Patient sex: F
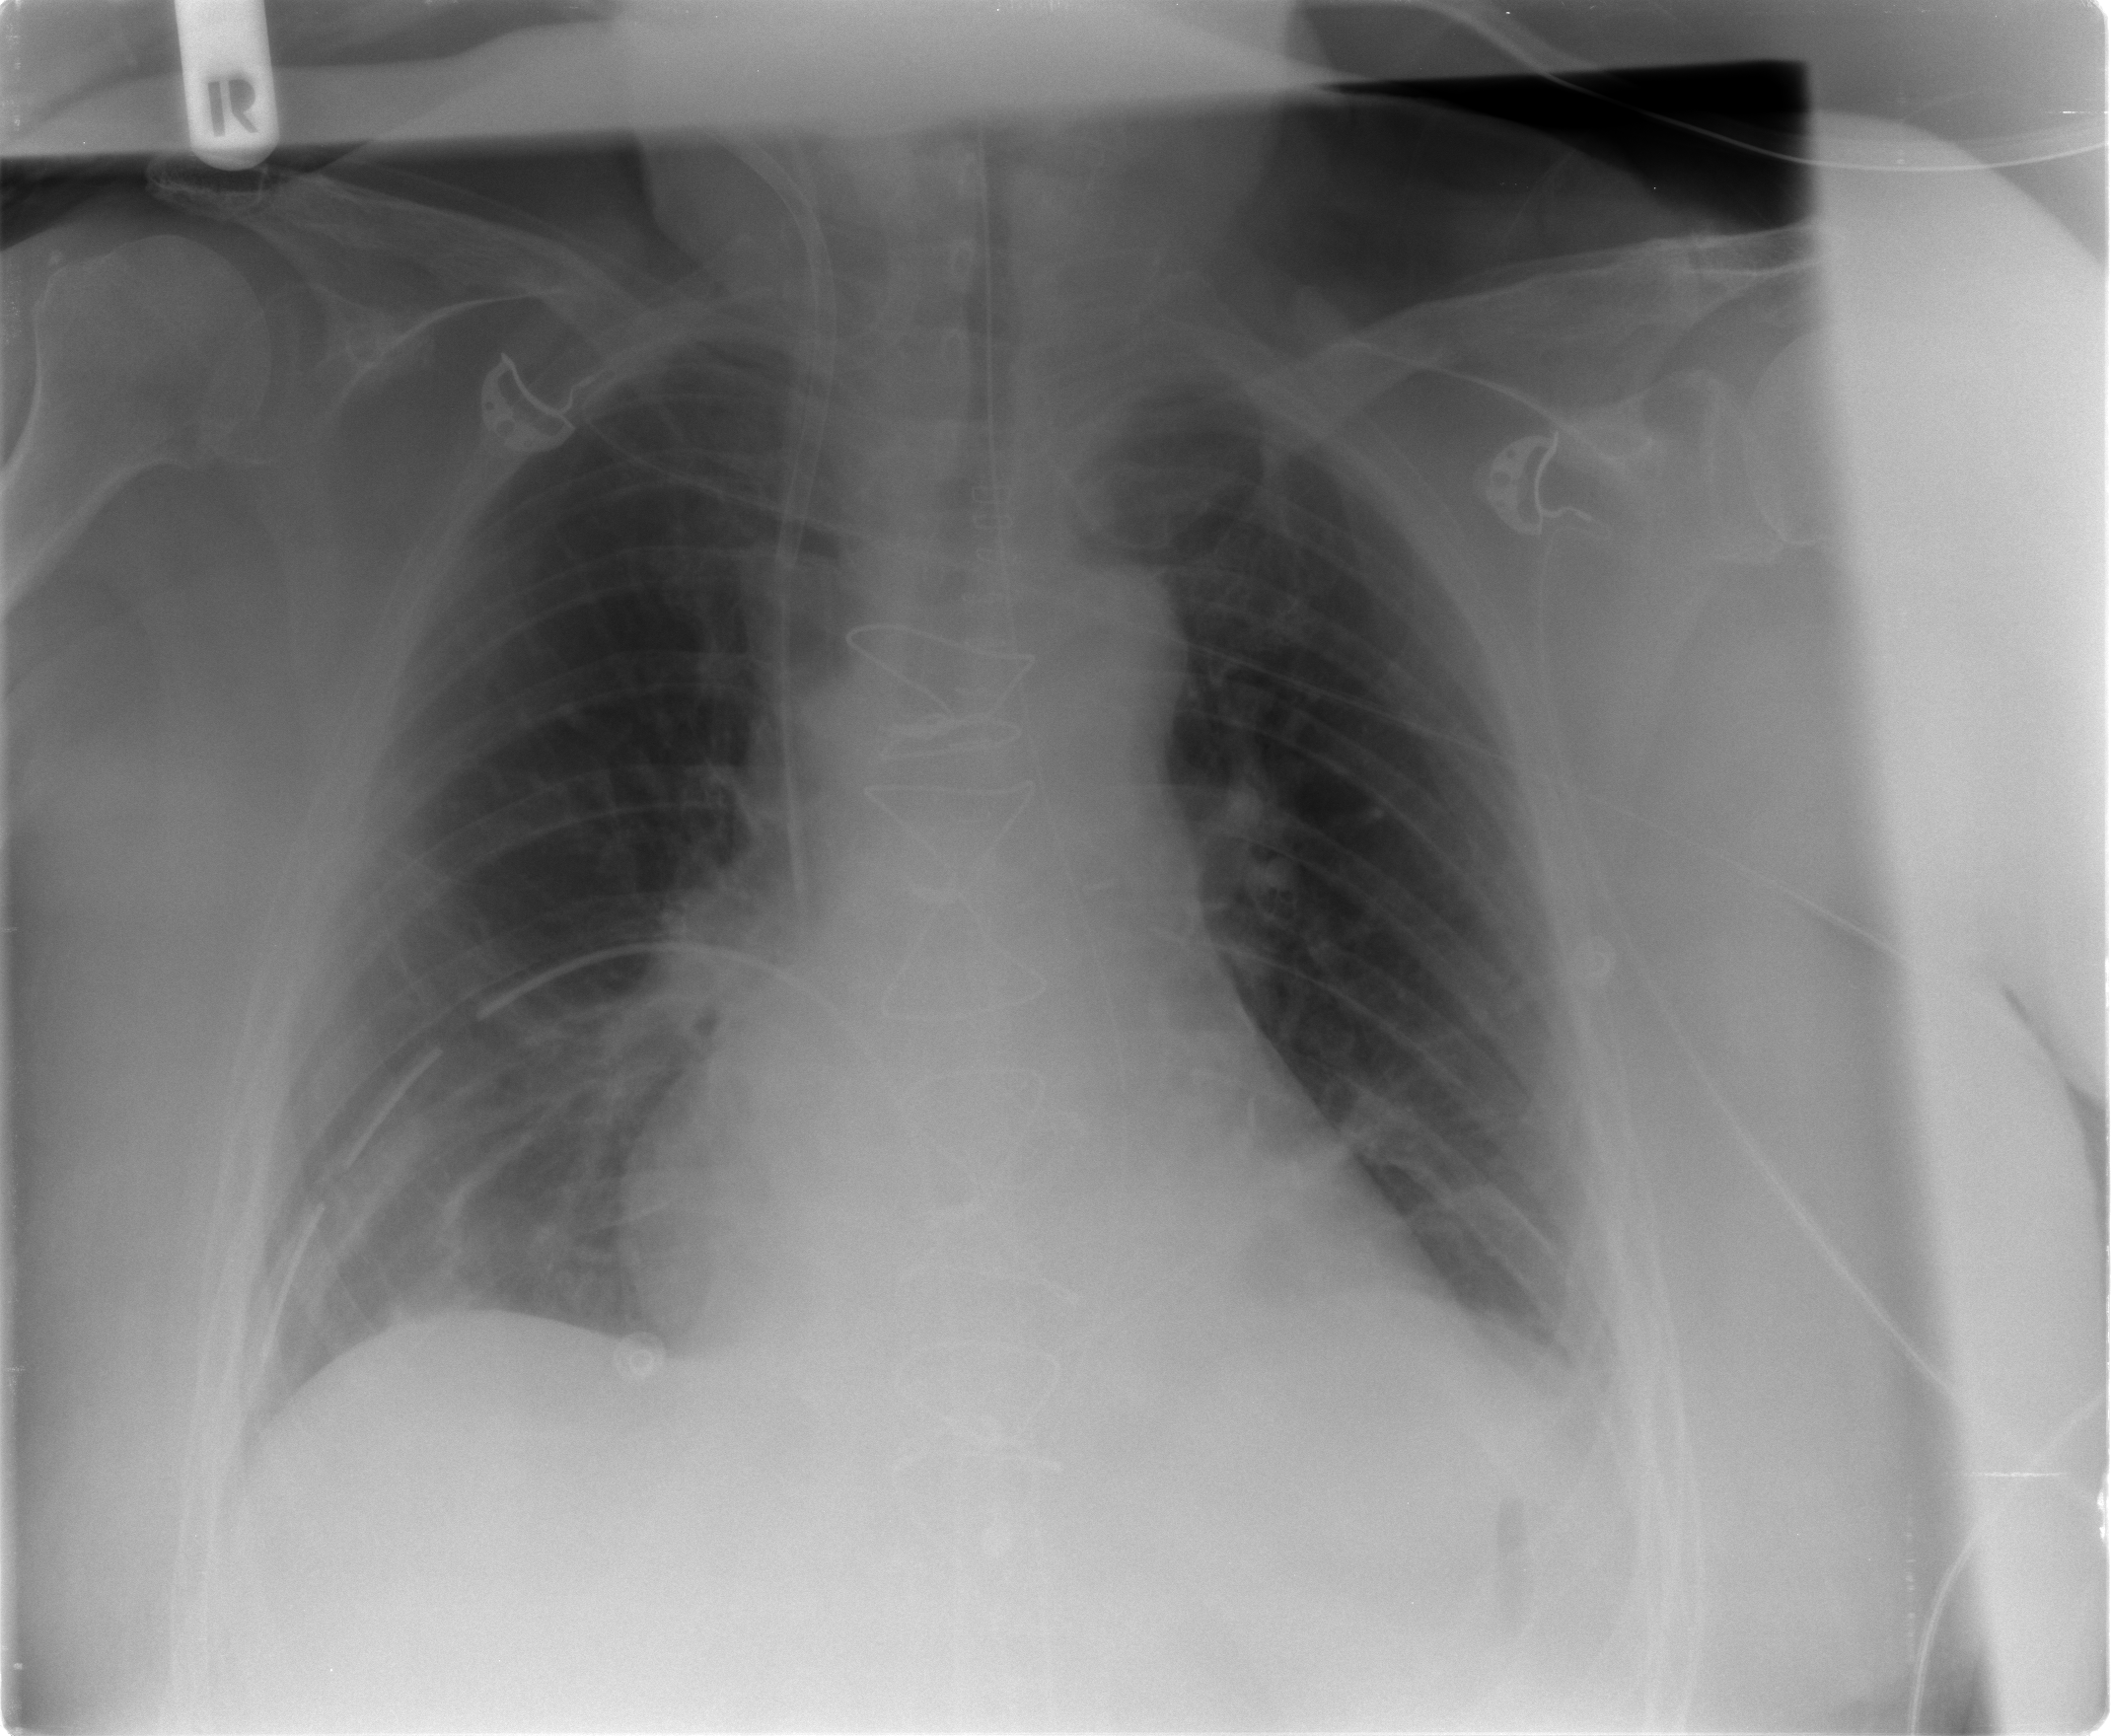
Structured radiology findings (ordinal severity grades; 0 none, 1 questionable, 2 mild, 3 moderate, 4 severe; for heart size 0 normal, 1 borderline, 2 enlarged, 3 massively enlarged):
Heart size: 2
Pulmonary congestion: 2
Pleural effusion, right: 0
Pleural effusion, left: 1
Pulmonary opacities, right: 2
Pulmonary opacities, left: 0
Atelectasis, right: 2
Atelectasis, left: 2